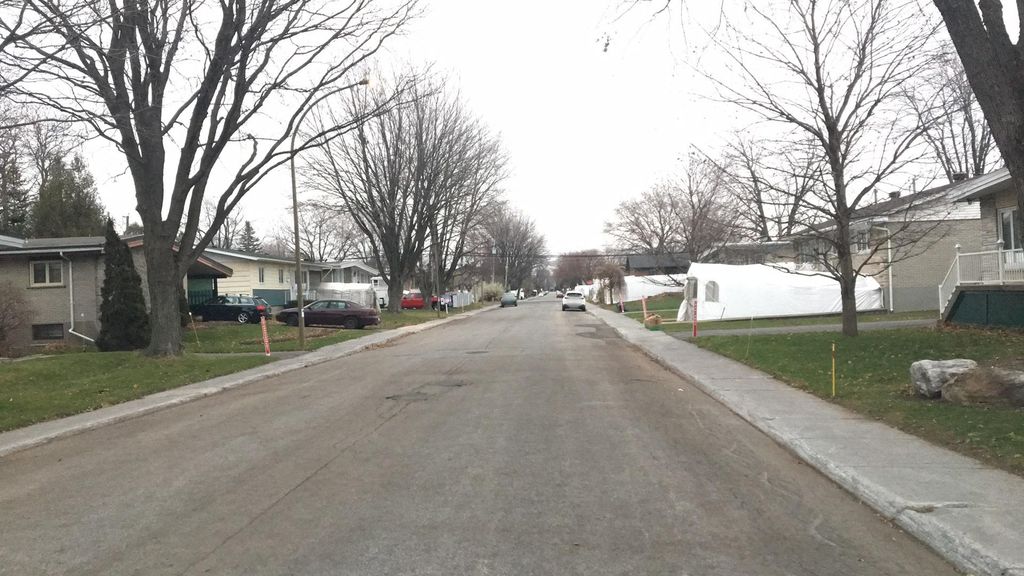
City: montreal